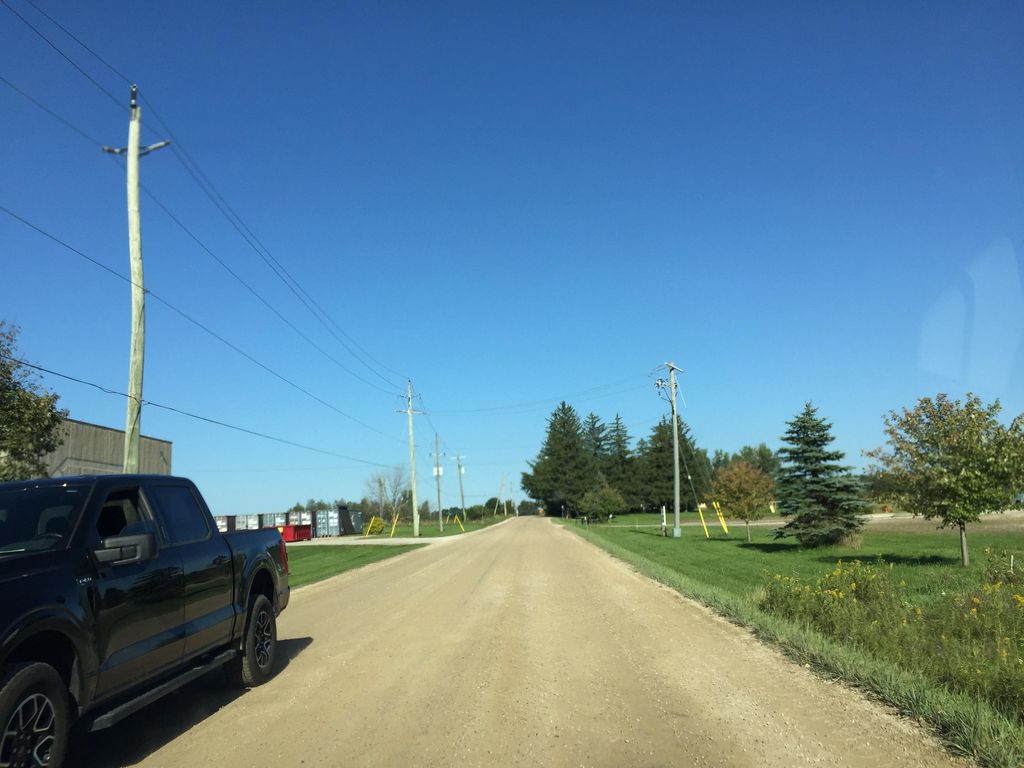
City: kitchener-waterloo